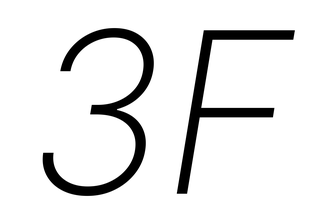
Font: Inter-Italic_ExtraLight_Italic